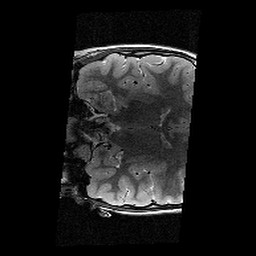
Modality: T2w
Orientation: coronal
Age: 9
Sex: female
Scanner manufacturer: siemens
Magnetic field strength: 3 T
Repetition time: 9.23 s
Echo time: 0.067 s